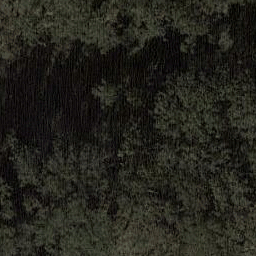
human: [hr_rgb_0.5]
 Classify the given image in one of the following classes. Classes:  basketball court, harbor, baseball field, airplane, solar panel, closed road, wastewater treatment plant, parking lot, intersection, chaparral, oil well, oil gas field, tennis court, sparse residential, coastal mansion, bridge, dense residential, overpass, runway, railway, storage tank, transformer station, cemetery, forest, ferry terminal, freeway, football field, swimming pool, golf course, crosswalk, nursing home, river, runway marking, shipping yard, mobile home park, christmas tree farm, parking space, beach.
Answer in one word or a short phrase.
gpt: forest